Question: I was wondering what is the UI element that facebook uses when you don't have internet connection - here is a picture of it - the one with the exclamation mark and the text No internet connection.

Any idea how can that be achieved programmatically?
Thank you
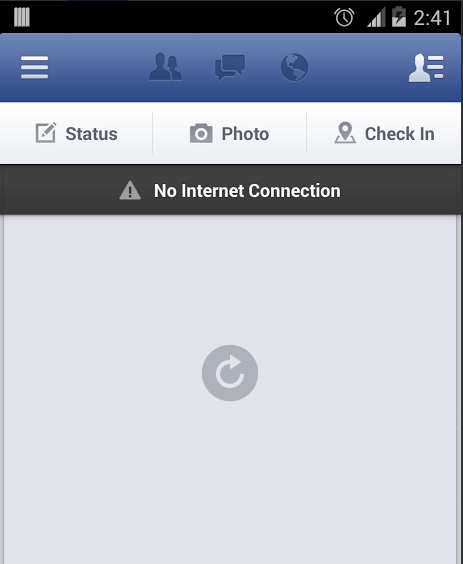
Answer: It's pretty similar what Crouton library does - <URL>